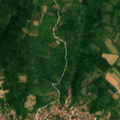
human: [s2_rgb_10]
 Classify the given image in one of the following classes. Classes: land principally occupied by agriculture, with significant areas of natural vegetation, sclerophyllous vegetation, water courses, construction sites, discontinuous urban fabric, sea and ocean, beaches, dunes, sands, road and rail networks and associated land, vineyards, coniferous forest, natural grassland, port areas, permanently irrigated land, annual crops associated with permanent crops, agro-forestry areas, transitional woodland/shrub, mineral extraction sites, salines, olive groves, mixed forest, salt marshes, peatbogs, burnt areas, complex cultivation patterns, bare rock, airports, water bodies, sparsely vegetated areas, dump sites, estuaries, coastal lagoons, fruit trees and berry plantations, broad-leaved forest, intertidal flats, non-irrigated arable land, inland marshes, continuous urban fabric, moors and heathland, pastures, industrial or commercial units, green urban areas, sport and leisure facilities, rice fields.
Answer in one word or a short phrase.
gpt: discontinuous urban fabric, complex cultivation patterns, broad-leaved forest